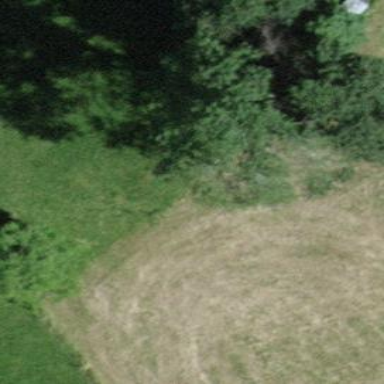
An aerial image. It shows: Rural barn.